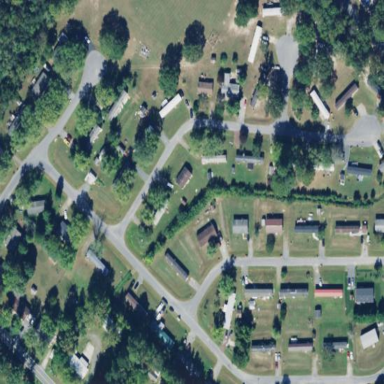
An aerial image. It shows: Residential area with mobile homes.